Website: apple-inc
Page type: payment
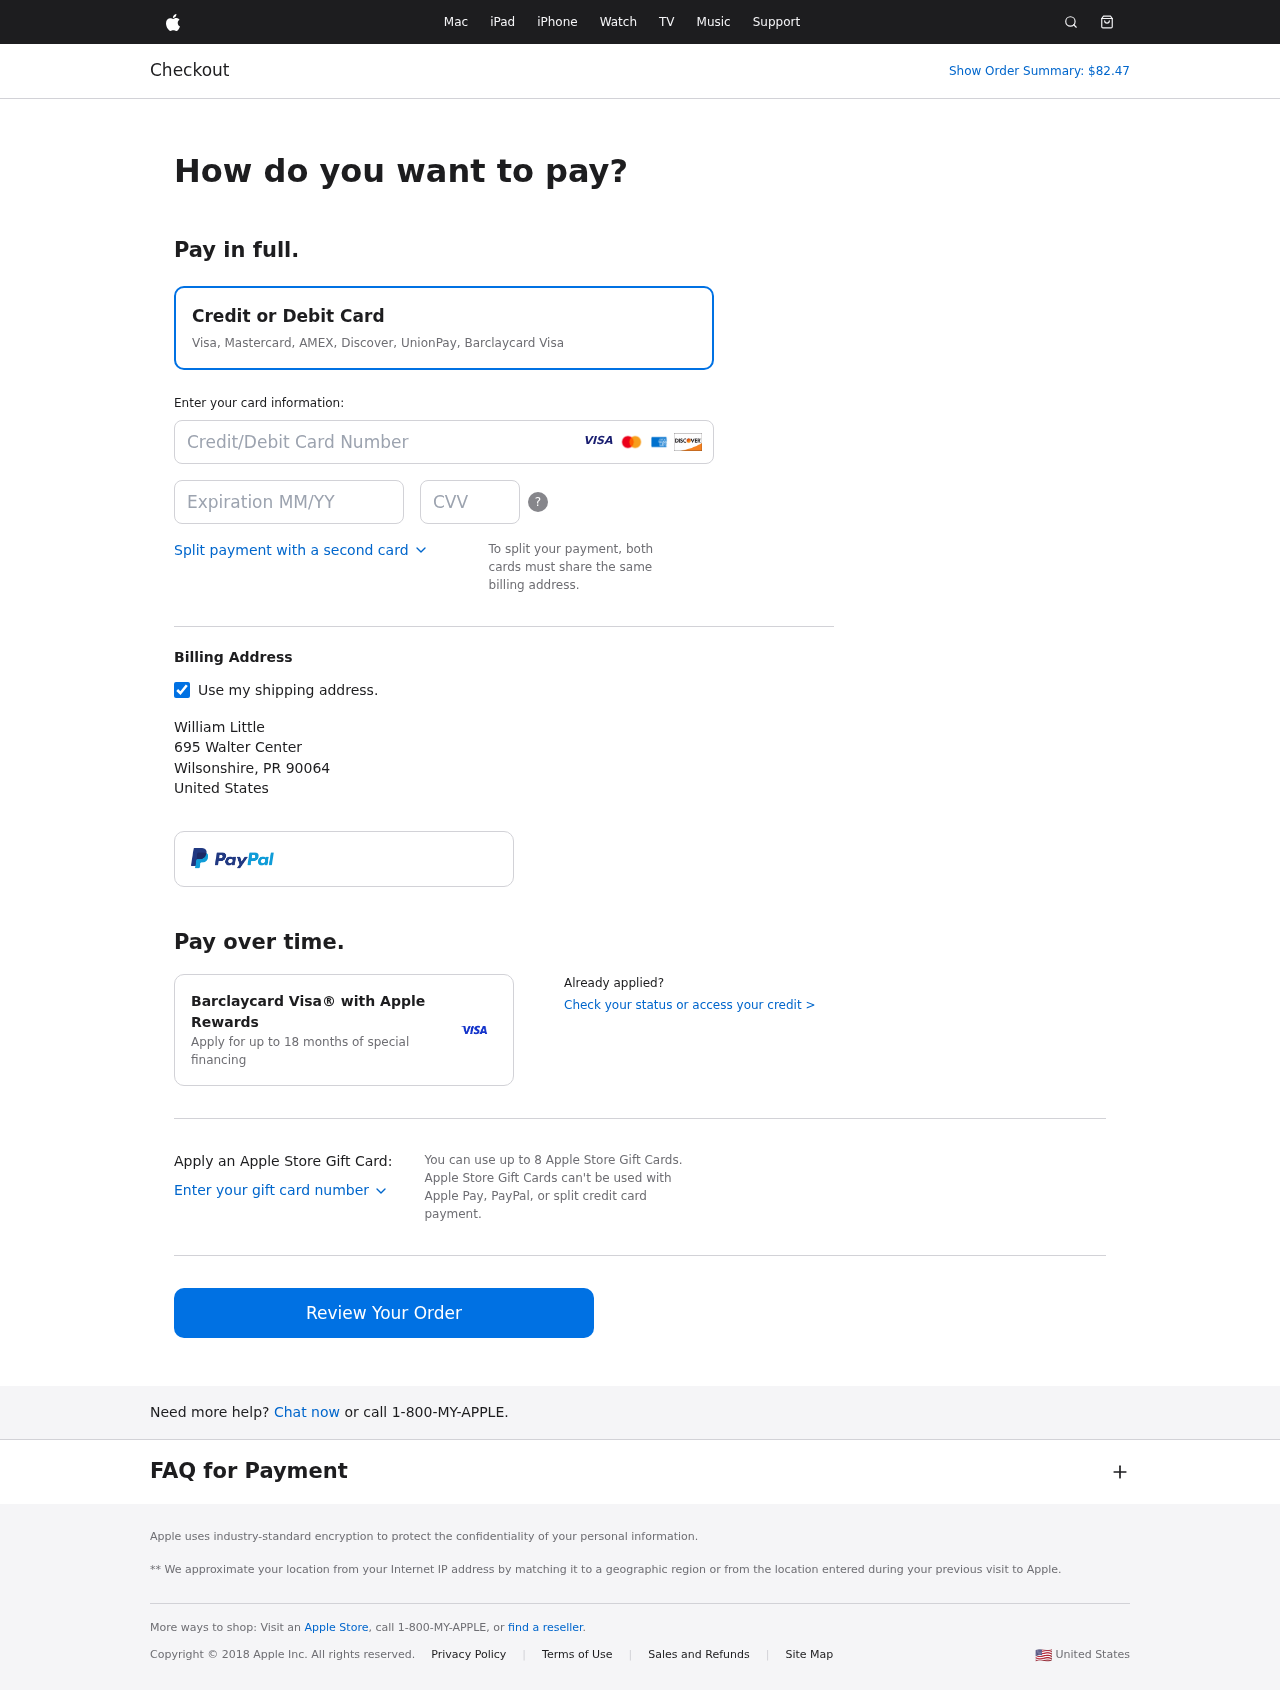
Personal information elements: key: PII_CARD_CVV
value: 4421
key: PII_CARD_EXPIRY
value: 04/29
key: PII_CARD_NUMBER
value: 3774 1547 9580 651
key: PII_CITY
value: Wilsonshire
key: PII_COUNTRY
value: United States
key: PII_FULLNAME
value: William Little
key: PII_POSTCODE
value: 90064
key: PII_STATE_ABBR
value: PR
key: PII_STREET
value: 695 Walter Center
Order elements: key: ORDER_TOTAL
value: Show Order Summary: $82.47